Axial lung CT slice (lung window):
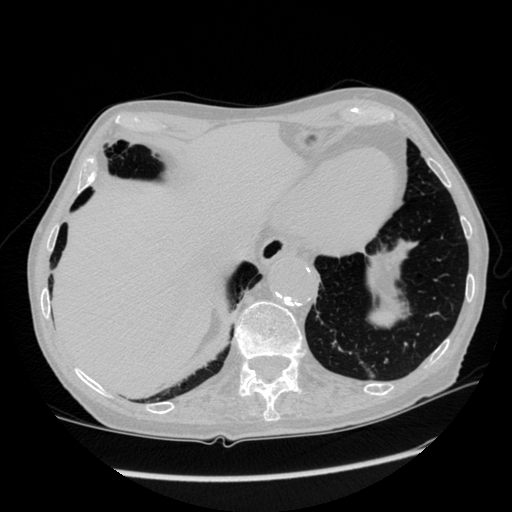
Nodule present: no